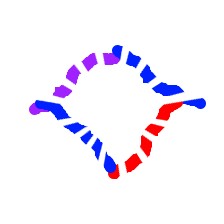
Shape: rhombus